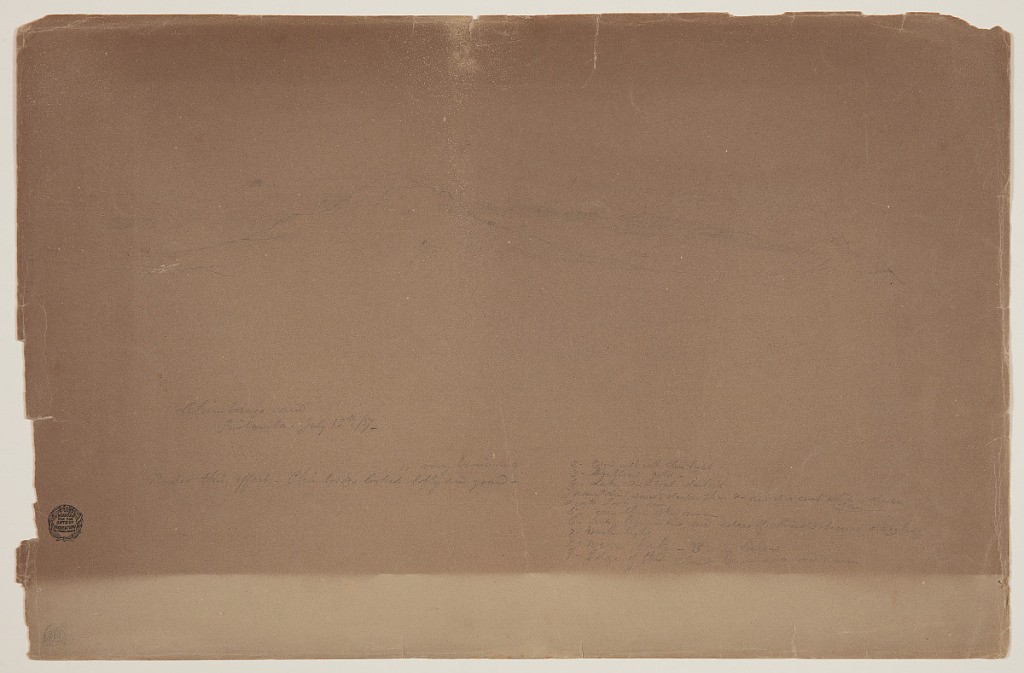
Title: Chimborazo and El Altar from Riobamba, Ecuador
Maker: Frederic Edwin Church, American, 1826–1900
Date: July 13, 1857
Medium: Graphite on tan wove paper
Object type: Drawing
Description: Landscape and atmosphere sketch showing a view of the mountains Chimborazo and El Altar from Riobamba, Ecuador, with cloudy, varied sky above. Scene sketchily rendered, mostly comprising of an outlined horizon featuring the peak of Chimborazo at center left. El Altar is faintly visible in the background at right. Above, a variety of cloud types stretch across the sky.